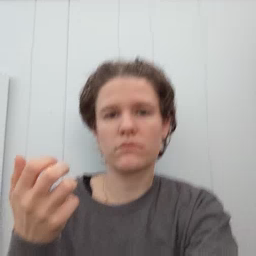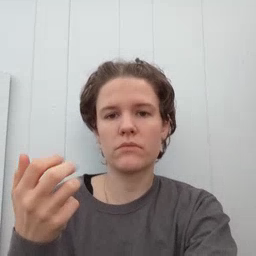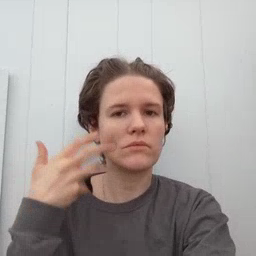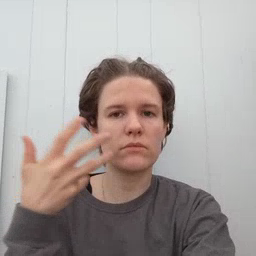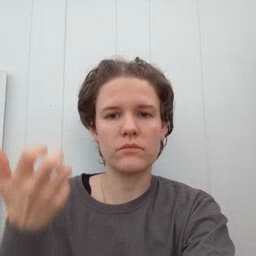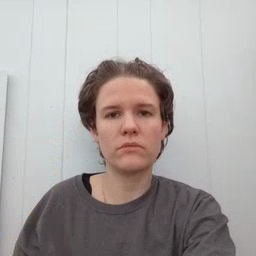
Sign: tiger